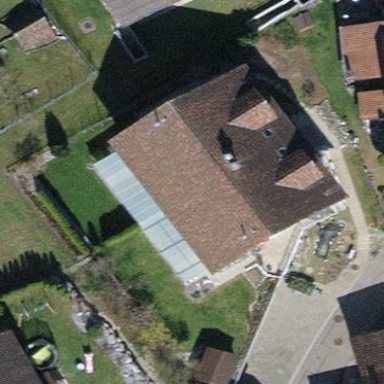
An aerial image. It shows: Building with tile roof.